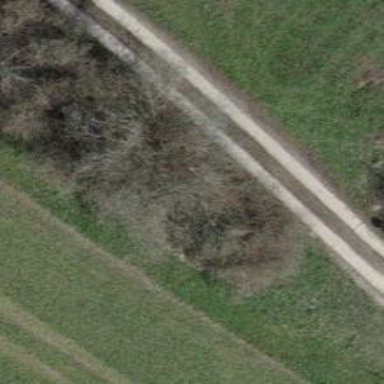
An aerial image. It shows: Culvert tunnel under ditch.